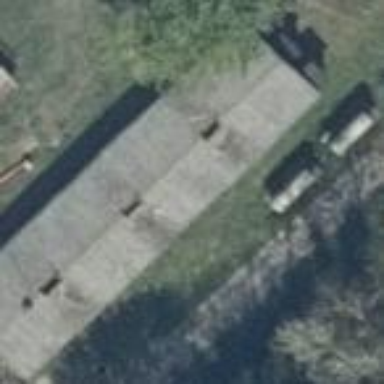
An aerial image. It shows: Gabled farm auxiliary building with the roof oriented along its structure.